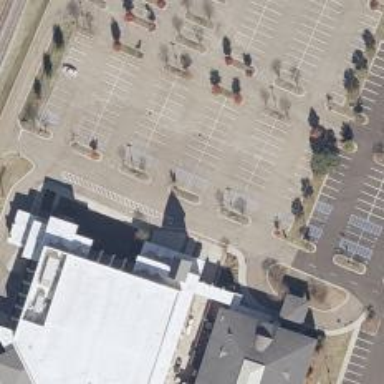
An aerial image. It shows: Parking space is available.